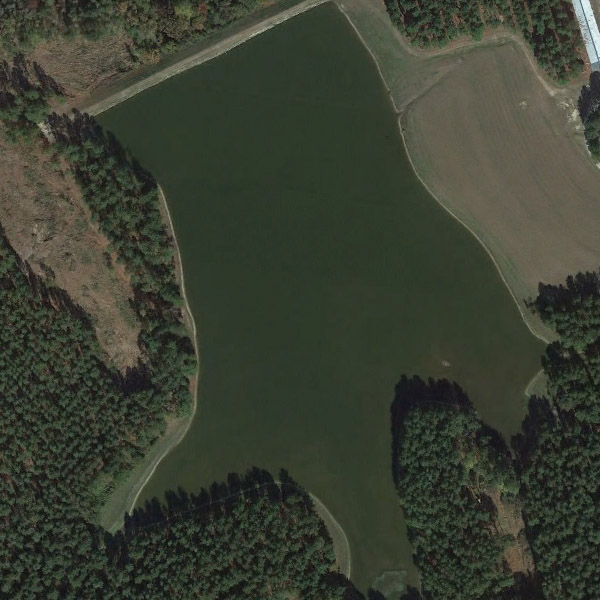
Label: Pond